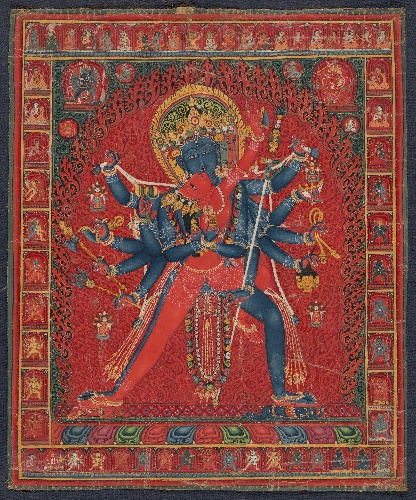
Date: 1450–1500
Object type: Tangka
Classification: Paintings
Medium: Distemper on cotton cloth
Culture: Central Tibet
Period: Sakya Order
Dimensions: Image: 16 × 13 1/4 in. (40.6 × 33.7 cm)
Framed: H. 20 1/4 in. (51.4 cm); W. 15 7/8 in. (40.3 cm); D. 2 in. (5.1 cm)
Department: Asian Art
Credit line: Zimmerman Family Collection, Purchase, The Vincent Astor Foundation and the Zimmerman Family Gifts, 2017
Accession year: 2017
Repository: Metropolitan Museum of Art, New York, NY
Tags: Deities